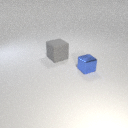
large gray rubber cube behind small blue metal cube